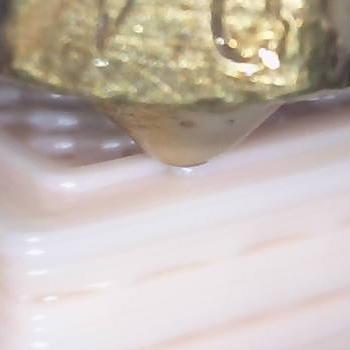
Flow rate: 141%